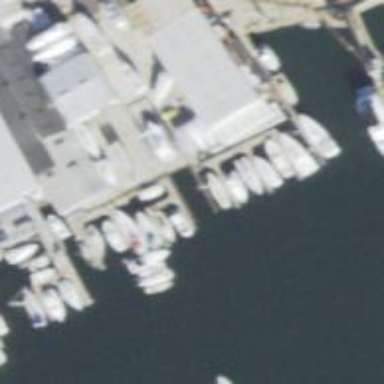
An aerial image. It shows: Dock by the waterway.